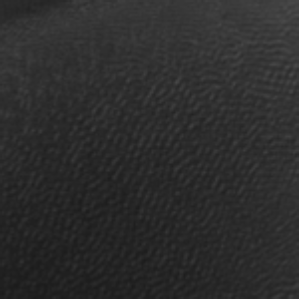
Label: frost